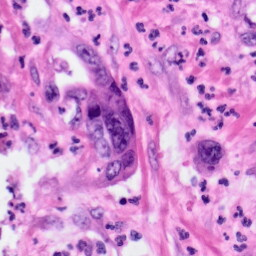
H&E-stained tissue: Pancreatic